Question: for a challenge, I need to build a (see the map below).
The elevation file has blue color for sea, green/yellow/brown colors for elevation.
The advice given by the challenge says : find the pixel of the Mont Blanc (4810 m)

I'm working with python.
I don't know at all how to solve this problem. I have converted the map into a numpy array of shape (2860,4490,3) with RGB values and i would like to transform this array into a (2860,4490) with the elevation value in meter. If you have any suggestions or advice I would really enjoy it !!
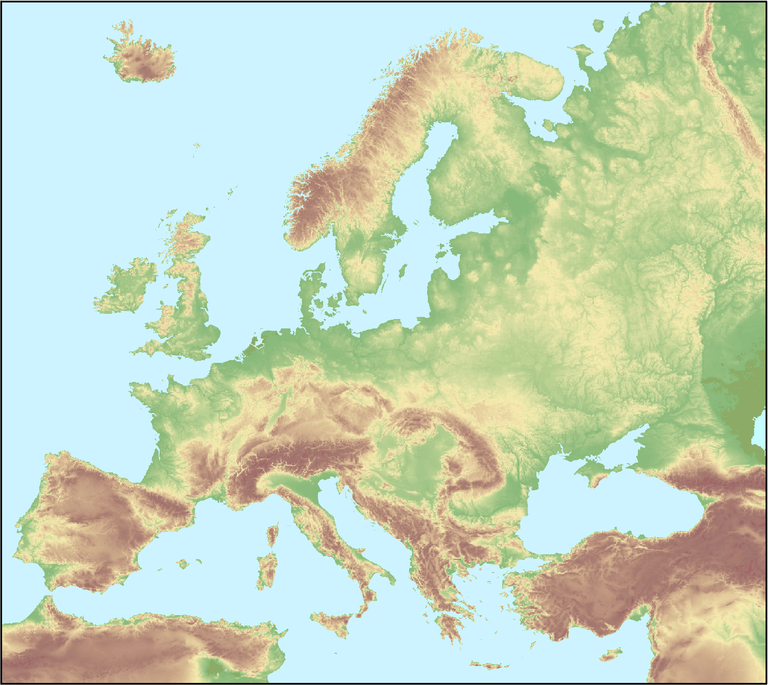
Answer: In the case that another student of the same class stumbles upon this issue. The keyword is the colorspace HSV. Convert the RGB Image to the HSV space and see that with 'Hue' the landmass can be linearly mapped. Treat the water separately.
Helpful Resources:
- <URL>-
'''
from skimage.color import rgb2hsv
rgb_img = np.array(your_image)
hsv_img = rgb2hsv(rgb_img)
hue_img = hsv_img[:, :, 0]
'''
taken from: <URL>